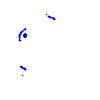
Particle: kaon